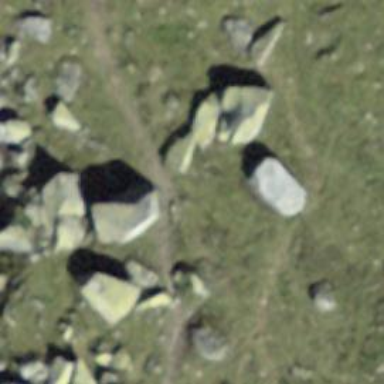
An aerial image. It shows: Path.